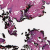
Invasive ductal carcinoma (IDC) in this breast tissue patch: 0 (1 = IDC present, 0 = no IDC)